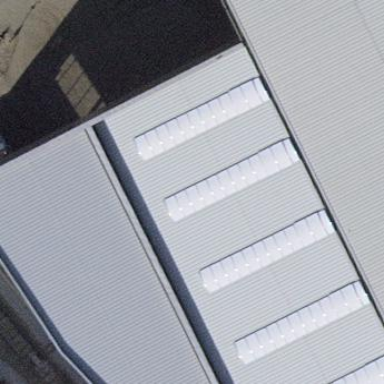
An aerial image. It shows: View of roof of building.